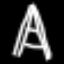
Label: The Eiffel Tower